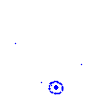
Particle: proton